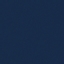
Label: SeaLake